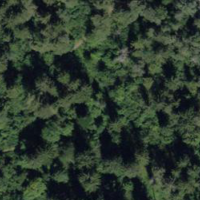
EUNIS habitat code: 41
Species observed at this site:
Hippocrepis emerus